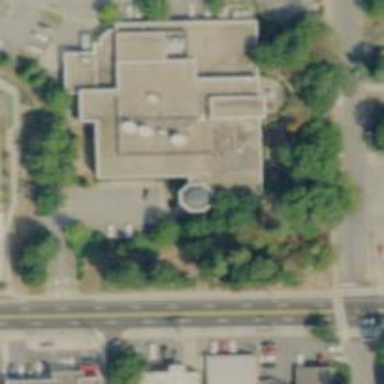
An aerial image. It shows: Building.